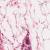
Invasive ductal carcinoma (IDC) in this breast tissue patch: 0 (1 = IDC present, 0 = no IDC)